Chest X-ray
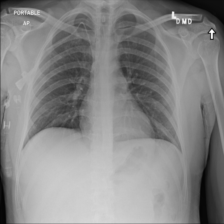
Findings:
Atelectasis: negative
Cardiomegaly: negative
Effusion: negative
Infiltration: negative
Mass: negative
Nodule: negative
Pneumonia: negative
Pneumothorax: negative
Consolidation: negative
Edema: negative
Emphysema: negative
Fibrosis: negative
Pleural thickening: negative
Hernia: negative